Question: Take a look at this example:
'''
import datetime as dt
from matplotlib import pyplot as plt
import matplotlib.dates as mdates
x = []
d = dt.datetime(2013, 7, 4)
for i in range(30):
d = d+dt.timedelta(days=1)
x.append(d)
y = range(len(x))
plt.gca().xaxis.set_major_formatter(mdates.DateFormatter('%d-%m-%Y'))
plt.gca().xaxis.set_major_locator(mdates.DayLocator())
plt.gcf().autofmt_xdate()
plt.bar(x,y)
plt.show()
'''
The code writes out dates on the x-axis in the plot, see the picture below. The problem is that the dates get clogged up, as seen in the picture. How to make matplotlib to only write out every fifth or every tenth coordinate?

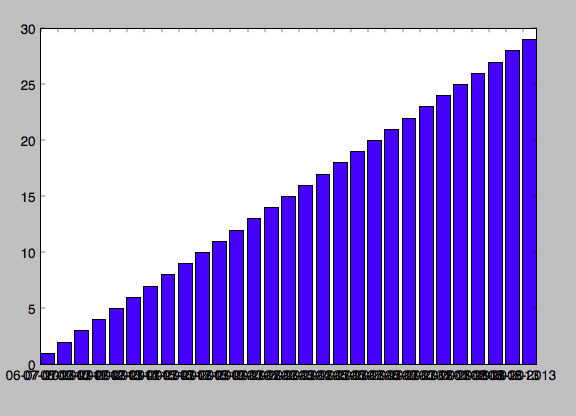
Answer: You can specify an 'interval' argument to the 'DateLocator' as in the following. With e.g. 'interval=5' the locator places ticks at every 5th date. Also, place the 'autofmt_xdate()' after the 'bar' method to get the desired output.
'''
import datetime as dt
from matplotlib import pyplot as plt
import matplotlib.dates as mdates
x = []
d = dt.datetime(2013, 7, 4)
for i in range(30):
d = d+dt.timedelta(days=1)
x.append(d)
y = range(len(x))
plt.gca().xaxis.set_major_formatter(mdates.DateFormatter('%d-%m-%Y'))
plt.gca().xaxis.set_major_locator(mdates.DayLocator(interval=5))
plt.bar(x, y, align='center') # center the bars on their x-values
plt.title('DateLocator with interval=5')
plt.gcf().autofmt_xdate()
plt.show()
'''

With 'interval=3' you will get a tick for every 3rd date: